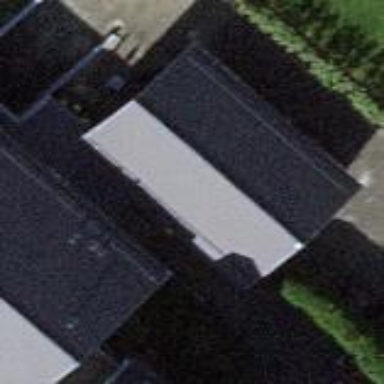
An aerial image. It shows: Garage building.